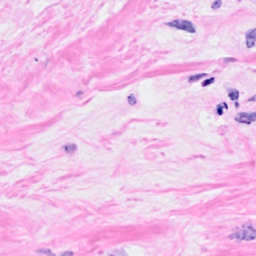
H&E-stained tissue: Breast